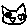
Label: cat